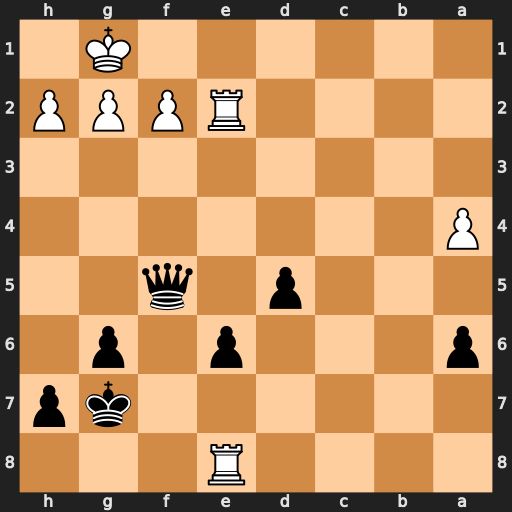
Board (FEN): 4R3/6kp/p3p1p1/3p1q2/P7/8/4RPPP/6K1
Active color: b
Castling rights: -
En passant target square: -
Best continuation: Qb1+ Re1 Qxe1#